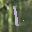
Label: 1